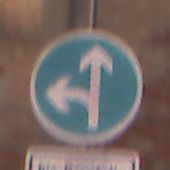
Verkehrszeichen: VorgeschriebeneFahrtrichtungGeradeausOderLinks
Zusatzzeichen unten: SonstigeFahrzeugePersonengruppenFrei2
Umgebung: Outdoor, Urban
Tageszeit: MorningAfternoon
Wetter: Clear
Licht: Natural
Jahreszeit: NotSpecified
Kontrast: MediumContrast